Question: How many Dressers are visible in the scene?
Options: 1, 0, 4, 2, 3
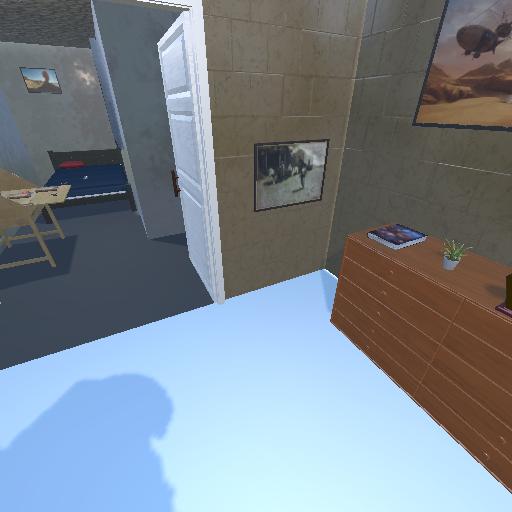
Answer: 1